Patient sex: F
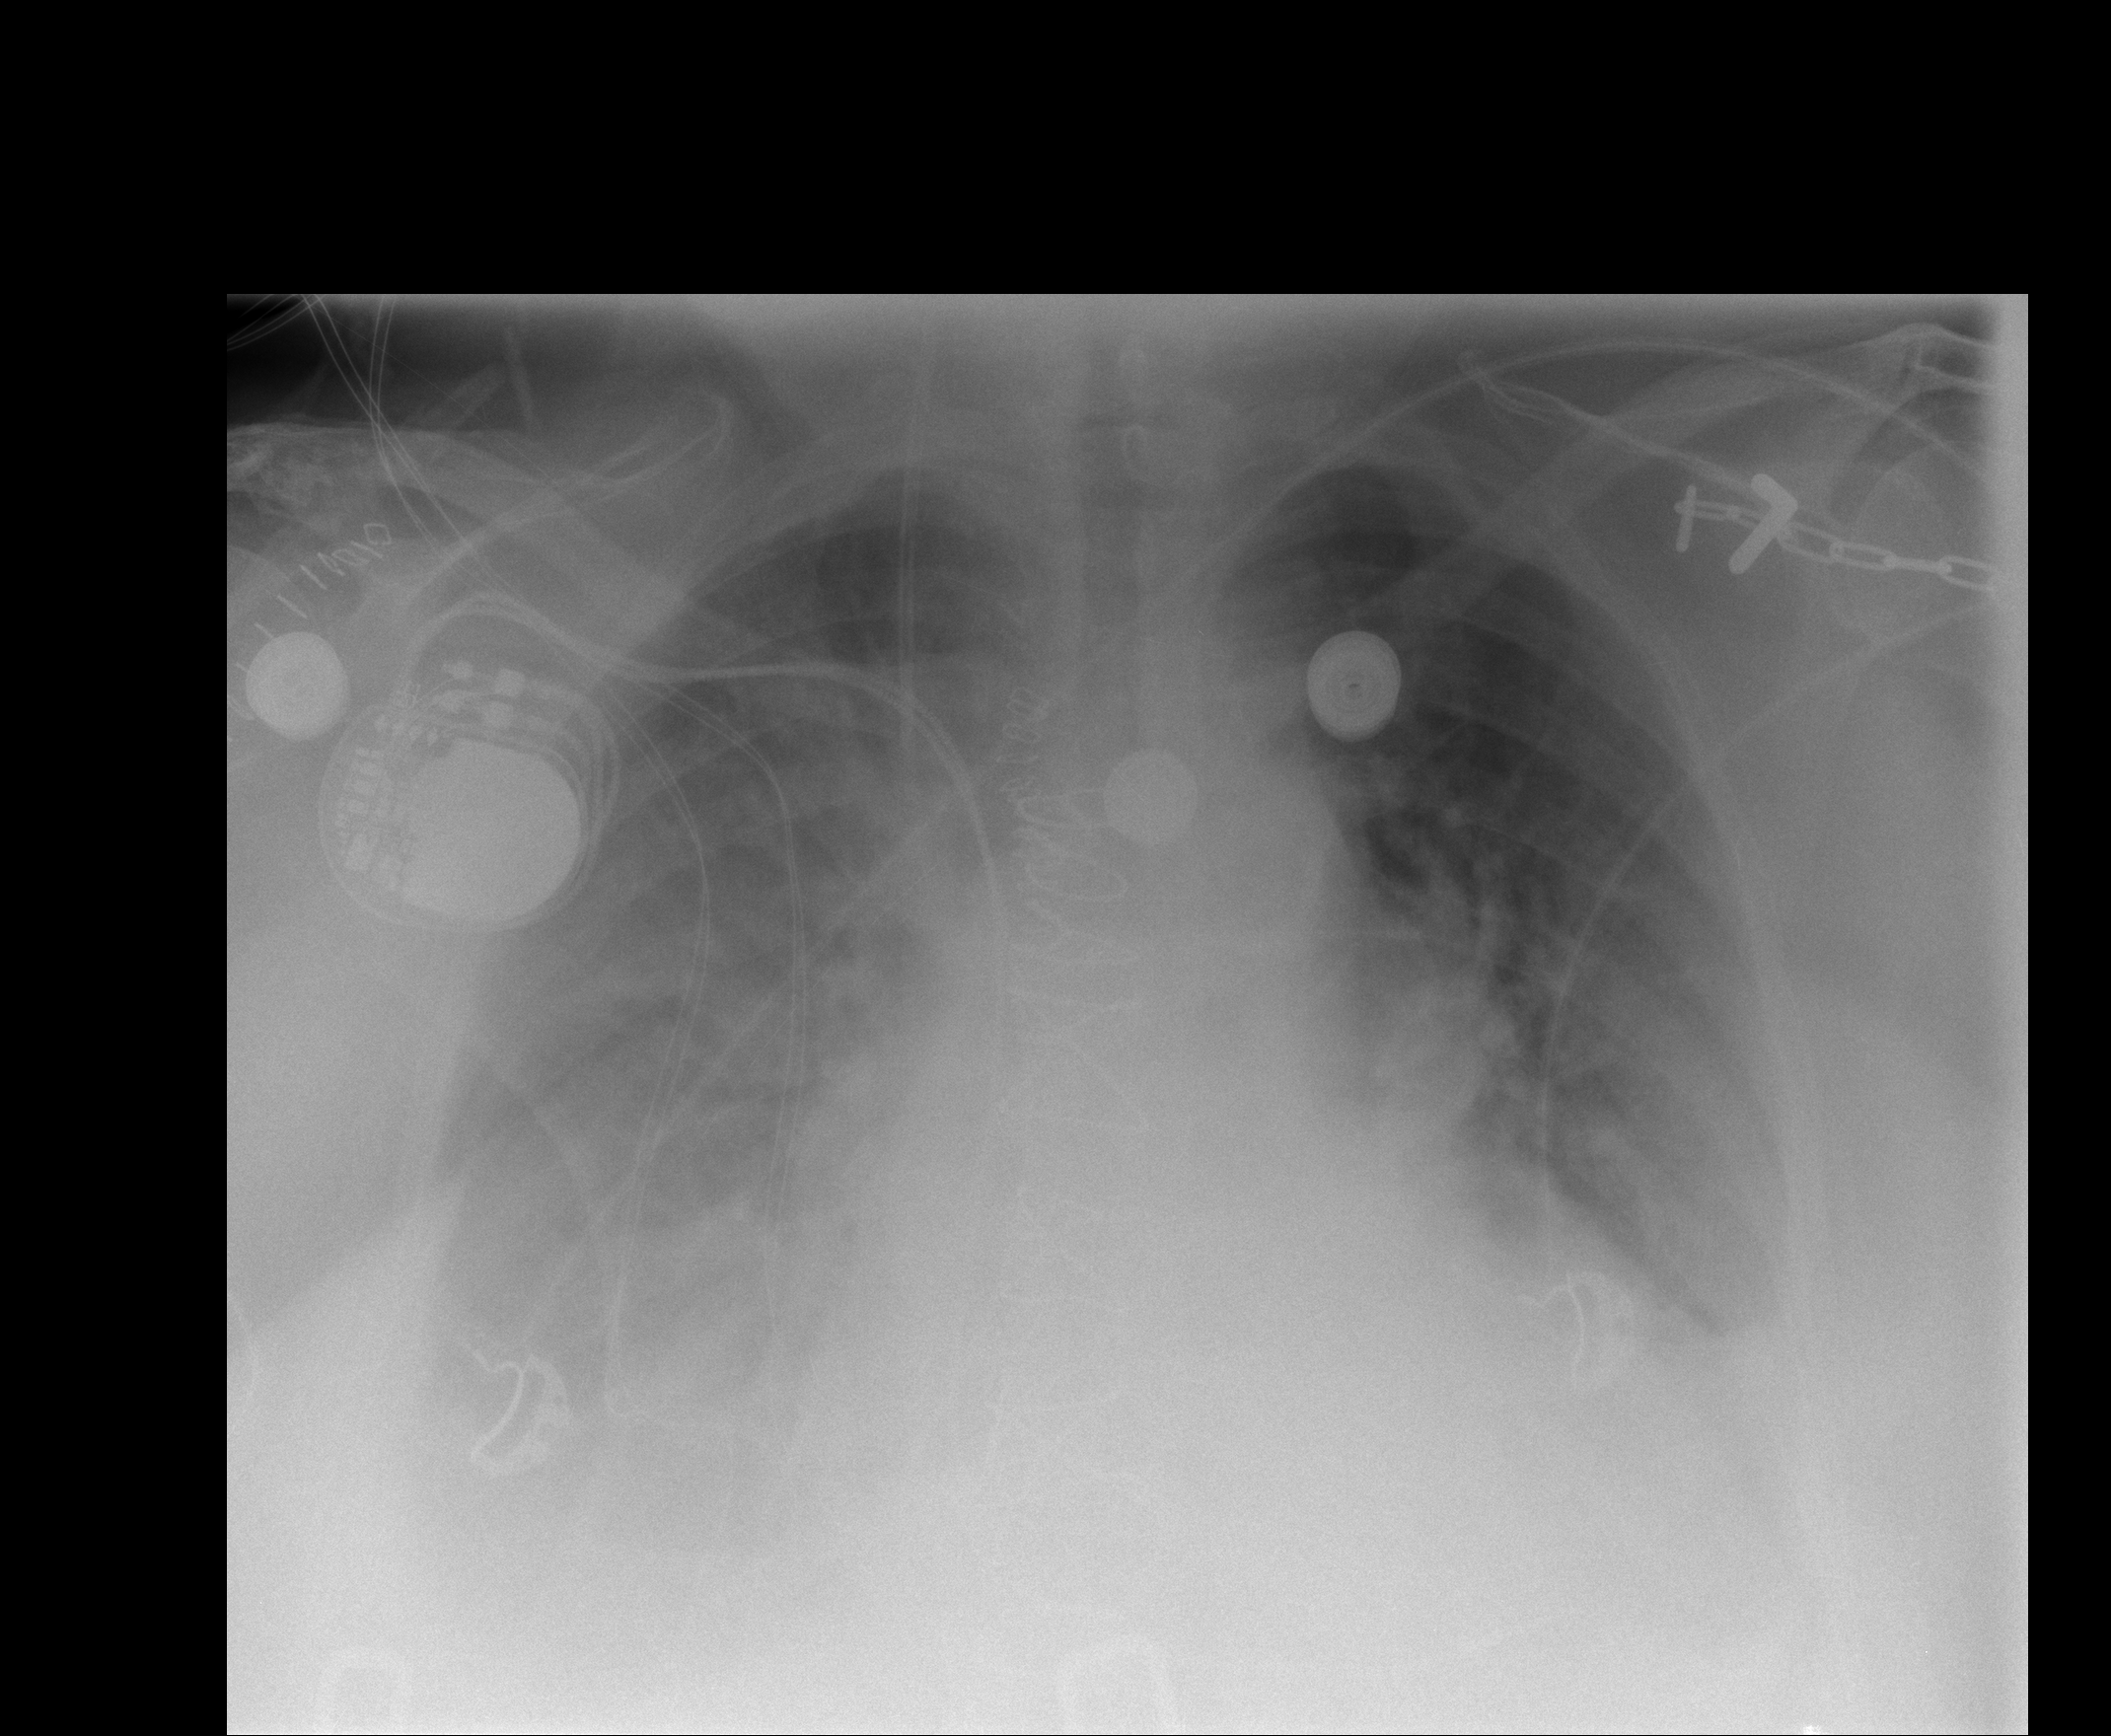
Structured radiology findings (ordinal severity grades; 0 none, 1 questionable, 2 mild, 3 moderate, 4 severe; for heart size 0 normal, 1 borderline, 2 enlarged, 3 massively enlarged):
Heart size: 2
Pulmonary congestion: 3
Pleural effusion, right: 3
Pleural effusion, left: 2
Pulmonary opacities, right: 2
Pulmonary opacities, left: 2
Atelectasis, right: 3
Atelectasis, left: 2